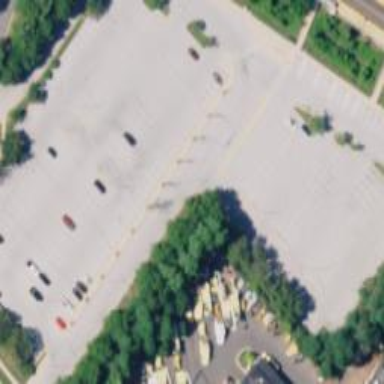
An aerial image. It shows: Parking area with park and ride facility.